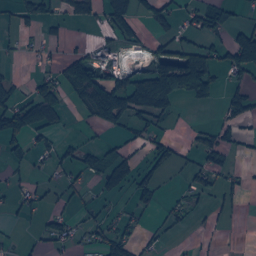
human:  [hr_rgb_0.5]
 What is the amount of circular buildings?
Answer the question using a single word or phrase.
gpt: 4

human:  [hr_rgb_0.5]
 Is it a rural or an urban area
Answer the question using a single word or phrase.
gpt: rural

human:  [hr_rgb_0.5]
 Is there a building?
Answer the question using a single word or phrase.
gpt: yes

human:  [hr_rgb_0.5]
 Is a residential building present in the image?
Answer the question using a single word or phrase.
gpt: yes

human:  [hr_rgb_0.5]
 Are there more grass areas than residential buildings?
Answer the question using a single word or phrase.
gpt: no

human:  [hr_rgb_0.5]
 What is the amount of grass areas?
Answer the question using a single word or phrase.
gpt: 145

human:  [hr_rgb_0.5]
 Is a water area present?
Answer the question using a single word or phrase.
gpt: yes

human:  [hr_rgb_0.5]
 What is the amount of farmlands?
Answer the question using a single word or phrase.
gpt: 57

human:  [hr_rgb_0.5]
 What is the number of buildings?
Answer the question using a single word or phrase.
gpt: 317

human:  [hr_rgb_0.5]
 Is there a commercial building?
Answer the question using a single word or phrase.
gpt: yes

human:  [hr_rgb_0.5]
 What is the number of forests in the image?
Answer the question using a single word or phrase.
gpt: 172

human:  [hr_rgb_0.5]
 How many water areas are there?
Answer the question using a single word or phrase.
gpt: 26

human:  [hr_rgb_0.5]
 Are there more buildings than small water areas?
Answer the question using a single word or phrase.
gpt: yes

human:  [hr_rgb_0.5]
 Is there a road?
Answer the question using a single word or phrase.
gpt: yes

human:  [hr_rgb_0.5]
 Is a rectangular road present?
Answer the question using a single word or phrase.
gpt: no

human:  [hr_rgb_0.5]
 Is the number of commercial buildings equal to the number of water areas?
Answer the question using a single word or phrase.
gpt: no

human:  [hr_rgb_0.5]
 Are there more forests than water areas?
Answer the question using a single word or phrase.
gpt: yes

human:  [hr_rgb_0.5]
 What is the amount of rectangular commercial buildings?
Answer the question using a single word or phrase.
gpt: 1

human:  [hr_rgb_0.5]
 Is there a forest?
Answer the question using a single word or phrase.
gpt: yes

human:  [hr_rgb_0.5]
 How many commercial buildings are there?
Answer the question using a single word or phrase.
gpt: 3

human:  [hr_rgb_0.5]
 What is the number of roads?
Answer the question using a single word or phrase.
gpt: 85

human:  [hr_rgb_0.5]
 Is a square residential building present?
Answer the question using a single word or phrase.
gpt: yes

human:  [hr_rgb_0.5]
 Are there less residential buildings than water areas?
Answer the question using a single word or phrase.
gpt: no

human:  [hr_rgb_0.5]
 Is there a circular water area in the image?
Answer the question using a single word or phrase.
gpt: yes

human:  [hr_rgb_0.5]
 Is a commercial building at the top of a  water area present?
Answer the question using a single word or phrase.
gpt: yes

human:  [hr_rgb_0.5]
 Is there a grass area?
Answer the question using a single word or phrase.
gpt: yes

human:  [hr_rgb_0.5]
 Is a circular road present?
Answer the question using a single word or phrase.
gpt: no

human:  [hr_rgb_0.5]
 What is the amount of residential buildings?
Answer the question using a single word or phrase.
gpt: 314

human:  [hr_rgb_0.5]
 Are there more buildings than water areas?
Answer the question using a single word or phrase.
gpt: yes

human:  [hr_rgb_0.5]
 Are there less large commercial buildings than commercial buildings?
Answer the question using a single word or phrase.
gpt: yes

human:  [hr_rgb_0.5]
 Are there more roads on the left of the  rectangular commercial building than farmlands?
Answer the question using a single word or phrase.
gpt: yes

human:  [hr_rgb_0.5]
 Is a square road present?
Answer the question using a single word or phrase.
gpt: no

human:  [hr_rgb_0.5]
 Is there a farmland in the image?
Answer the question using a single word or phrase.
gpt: yes

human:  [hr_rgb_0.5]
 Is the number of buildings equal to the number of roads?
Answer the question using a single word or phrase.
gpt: no

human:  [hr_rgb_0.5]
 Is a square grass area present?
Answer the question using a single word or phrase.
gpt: no

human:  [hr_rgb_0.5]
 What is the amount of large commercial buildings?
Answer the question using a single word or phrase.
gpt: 0

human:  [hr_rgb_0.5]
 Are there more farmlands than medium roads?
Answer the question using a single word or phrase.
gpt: yes

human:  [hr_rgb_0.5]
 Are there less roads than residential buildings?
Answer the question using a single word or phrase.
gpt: yes

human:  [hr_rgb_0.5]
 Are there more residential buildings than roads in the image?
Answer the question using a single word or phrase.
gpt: yes

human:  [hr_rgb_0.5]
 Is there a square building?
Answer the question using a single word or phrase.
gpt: yes

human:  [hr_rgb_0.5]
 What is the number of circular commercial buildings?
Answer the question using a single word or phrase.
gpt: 0

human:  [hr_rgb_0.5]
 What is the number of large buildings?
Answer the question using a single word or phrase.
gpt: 0

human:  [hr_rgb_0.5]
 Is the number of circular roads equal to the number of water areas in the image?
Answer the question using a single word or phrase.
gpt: no

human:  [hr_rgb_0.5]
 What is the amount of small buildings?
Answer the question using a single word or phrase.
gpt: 314

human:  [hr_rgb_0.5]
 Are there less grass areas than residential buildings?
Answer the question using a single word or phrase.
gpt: yes

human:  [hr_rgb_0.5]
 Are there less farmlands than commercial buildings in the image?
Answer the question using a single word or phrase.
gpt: no

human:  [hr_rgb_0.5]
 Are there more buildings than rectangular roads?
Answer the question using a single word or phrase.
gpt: yes

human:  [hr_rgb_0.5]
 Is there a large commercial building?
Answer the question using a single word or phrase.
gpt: no

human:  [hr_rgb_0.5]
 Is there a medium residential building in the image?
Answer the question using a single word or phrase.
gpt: yes

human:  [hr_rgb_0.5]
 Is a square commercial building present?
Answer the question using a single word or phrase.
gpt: no

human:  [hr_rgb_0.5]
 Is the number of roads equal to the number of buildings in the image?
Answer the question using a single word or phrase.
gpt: no

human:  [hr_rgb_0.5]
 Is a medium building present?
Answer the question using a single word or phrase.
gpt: yes

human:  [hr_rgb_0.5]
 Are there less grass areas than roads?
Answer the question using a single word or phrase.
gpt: no

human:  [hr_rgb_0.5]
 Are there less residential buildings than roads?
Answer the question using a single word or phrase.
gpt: no

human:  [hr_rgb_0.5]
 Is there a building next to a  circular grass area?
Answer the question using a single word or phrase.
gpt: no

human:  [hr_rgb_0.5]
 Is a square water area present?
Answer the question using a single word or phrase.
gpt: yes

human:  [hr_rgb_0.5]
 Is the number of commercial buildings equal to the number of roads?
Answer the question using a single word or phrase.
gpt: no

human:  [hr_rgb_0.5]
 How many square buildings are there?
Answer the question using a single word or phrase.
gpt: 4

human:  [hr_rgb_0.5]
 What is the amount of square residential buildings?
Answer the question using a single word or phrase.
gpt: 4

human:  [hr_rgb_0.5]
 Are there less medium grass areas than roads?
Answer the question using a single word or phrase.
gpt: yes

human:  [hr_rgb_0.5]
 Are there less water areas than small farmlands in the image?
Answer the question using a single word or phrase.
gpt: no

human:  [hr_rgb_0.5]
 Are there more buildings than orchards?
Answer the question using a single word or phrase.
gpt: yes

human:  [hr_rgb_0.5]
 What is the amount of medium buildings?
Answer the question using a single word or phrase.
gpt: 3

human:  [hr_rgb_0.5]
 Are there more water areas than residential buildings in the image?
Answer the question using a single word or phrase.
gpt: no